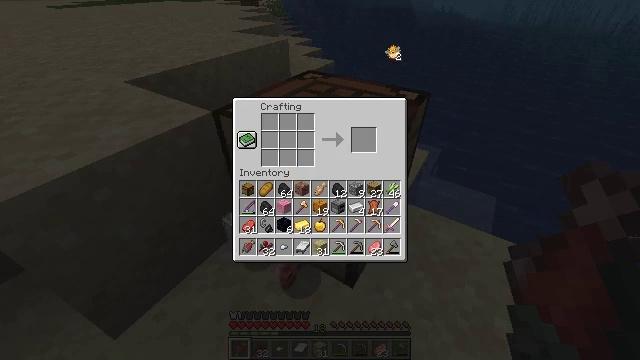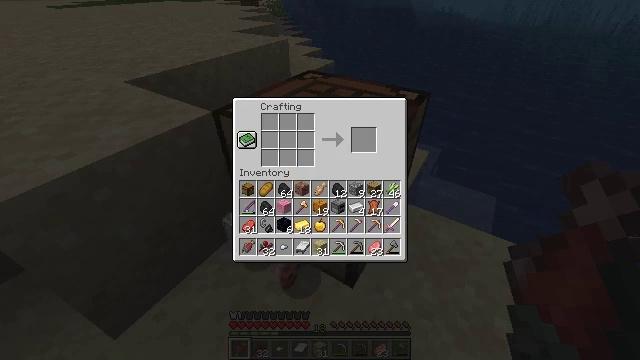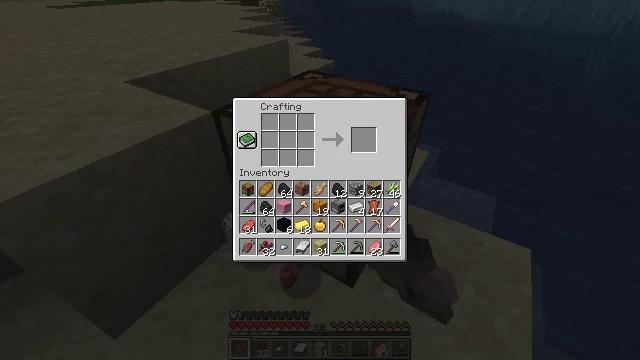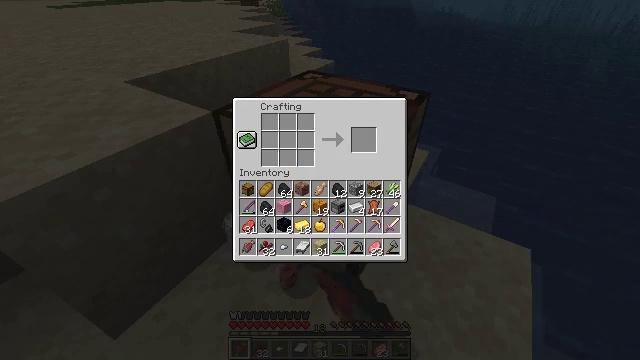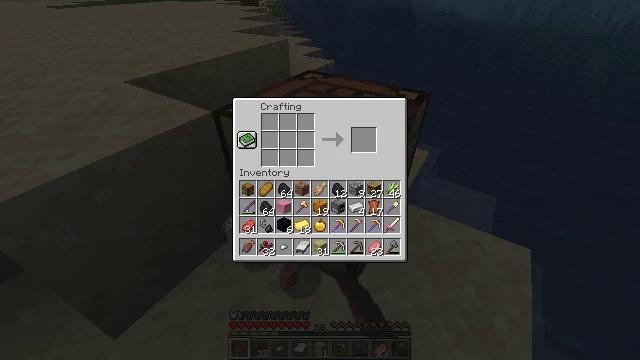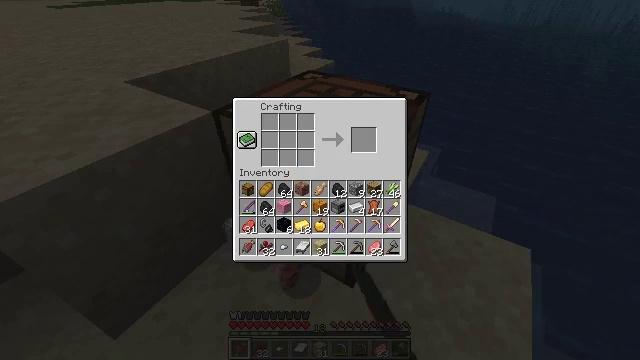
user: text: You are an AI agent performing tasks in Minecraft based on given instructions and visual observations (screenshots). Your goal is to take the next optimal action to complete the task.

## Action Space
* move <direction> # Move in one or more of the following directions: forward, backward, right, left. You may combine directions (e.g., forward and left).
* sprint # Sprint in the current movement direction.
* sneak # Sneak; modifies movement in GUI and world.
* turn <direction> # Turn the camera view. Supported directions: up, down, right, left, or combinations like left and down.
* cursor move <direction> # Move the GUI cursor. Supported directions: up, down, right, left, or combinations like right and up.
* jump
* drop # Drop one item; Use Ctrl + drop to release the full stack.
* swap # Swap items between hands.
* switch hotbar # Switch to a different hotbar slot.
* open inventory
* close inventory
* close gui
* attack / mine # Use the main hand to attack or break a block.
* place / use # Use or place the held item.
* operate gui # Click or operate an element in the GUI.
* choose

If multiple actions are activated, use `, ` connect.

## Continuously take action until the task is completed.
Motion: motion action
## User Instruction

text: Remove a pufferfish from the inventory.
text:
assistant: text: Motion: no_op
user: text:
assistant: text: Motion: no_op
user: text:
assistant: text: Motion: no_op
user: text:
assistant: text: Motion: no_op
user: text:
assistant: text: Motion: no_op
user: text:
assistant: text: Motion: no_op